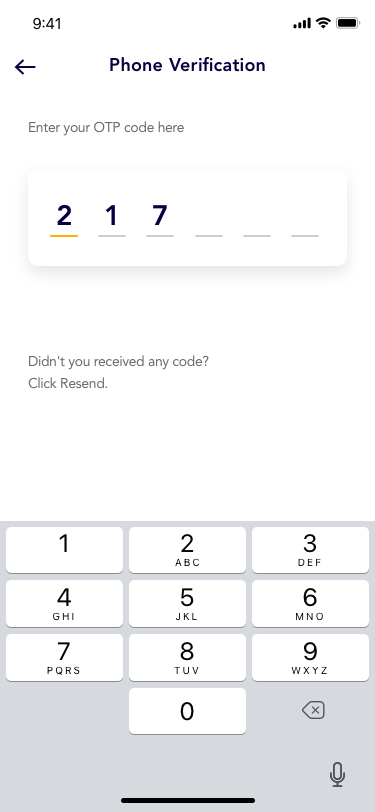
Text in this UI design:
Enter your OTP code here
Didn't you received any code?
Click Resend.
2
1
7
Phone Verification